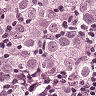
Metastatic tissue present: yes